Interaction volume radius: 5 \u00c5
Interaction volume height: 25 \u00c5
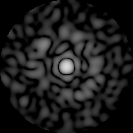
Disorder parameter: 0.8449